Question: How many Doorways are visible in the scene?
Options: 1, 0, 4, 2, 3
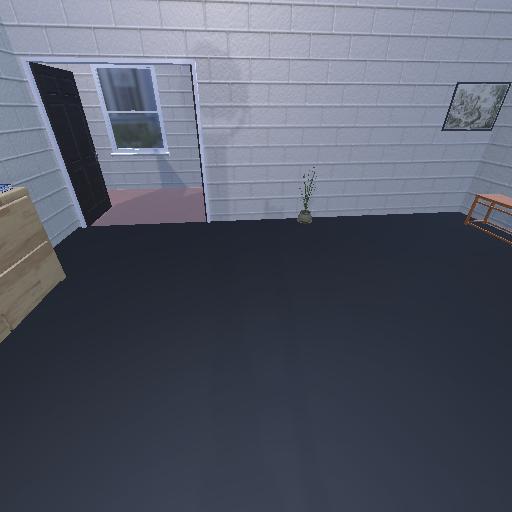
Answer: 1